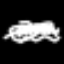
Label: squiggle